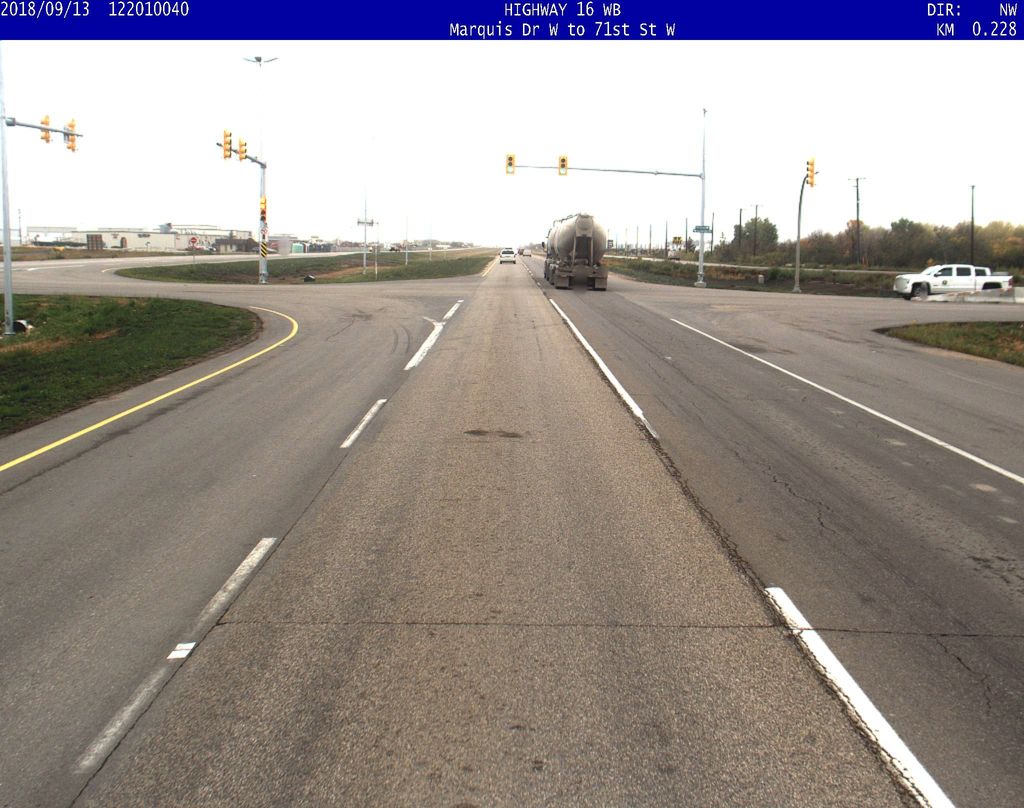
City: saskatoon